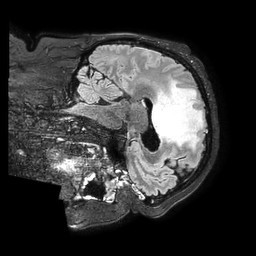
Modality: FLAIR
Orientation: sagittal
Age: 54
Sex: male
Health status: ill
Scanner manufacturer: philips
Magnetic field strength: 3 T
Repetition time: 4.8 s
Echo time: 0.34 s